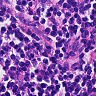
Metastatic tissue present: no